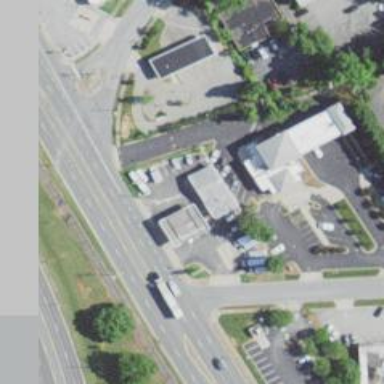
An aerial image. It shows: Convenience shop.